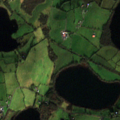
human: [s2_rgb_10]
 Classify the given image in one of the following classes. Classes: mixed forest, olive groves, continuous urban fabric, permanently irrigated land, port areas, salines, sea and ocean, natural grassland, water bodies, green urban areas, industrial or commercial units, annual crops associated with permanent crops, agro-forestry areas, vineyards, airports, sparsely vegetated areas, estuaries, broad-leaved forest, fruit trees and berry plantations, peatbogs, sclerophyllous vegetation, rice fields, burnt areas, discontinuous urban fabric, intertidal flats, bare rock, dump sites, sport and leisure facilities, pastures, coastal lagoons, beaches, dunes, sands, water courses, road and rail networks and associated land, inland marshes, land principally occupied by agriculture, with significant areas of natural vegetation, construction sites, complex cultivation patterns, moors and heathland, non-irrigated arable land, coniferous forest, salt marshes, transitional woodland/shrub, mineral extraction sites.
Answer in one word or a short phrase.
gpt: pastures, water bodies